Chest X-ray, PA view. Patient: 47 years old, sex F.
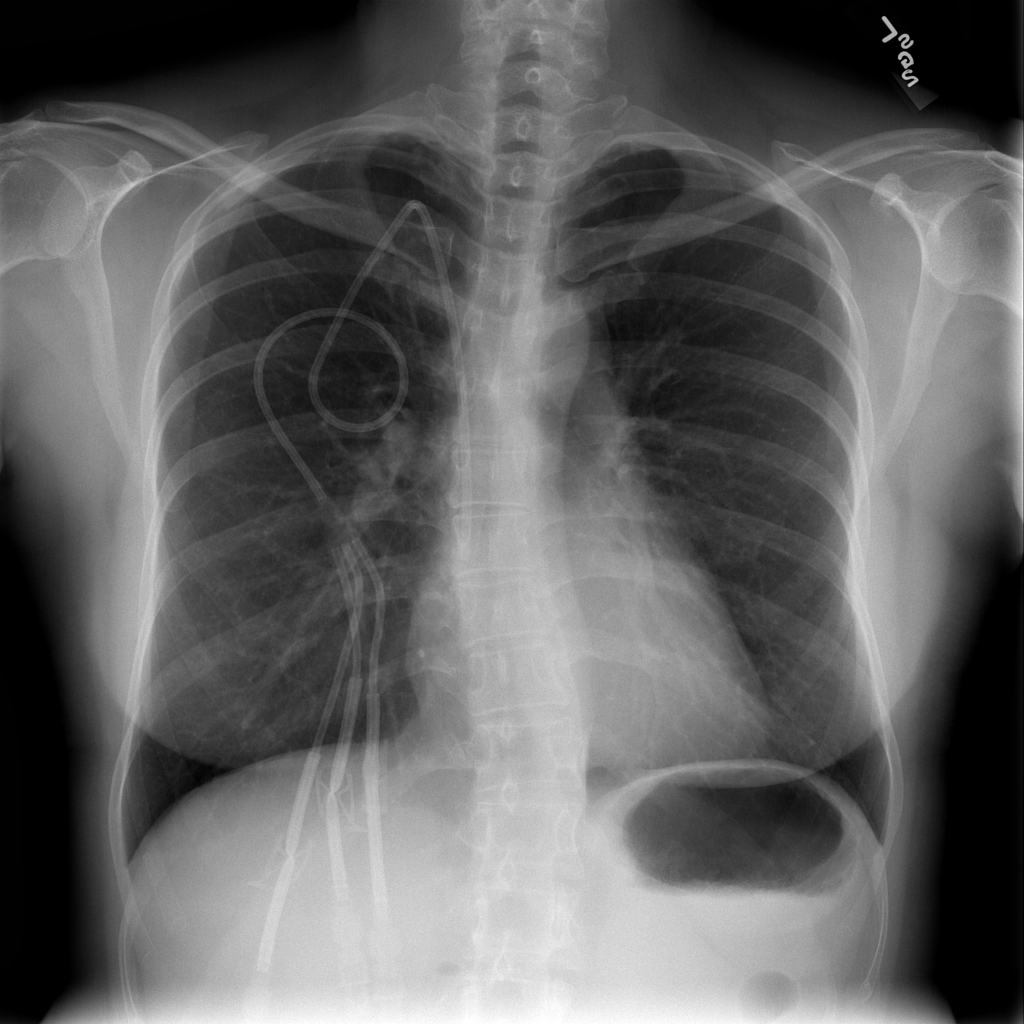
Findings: No Finding